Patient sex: F
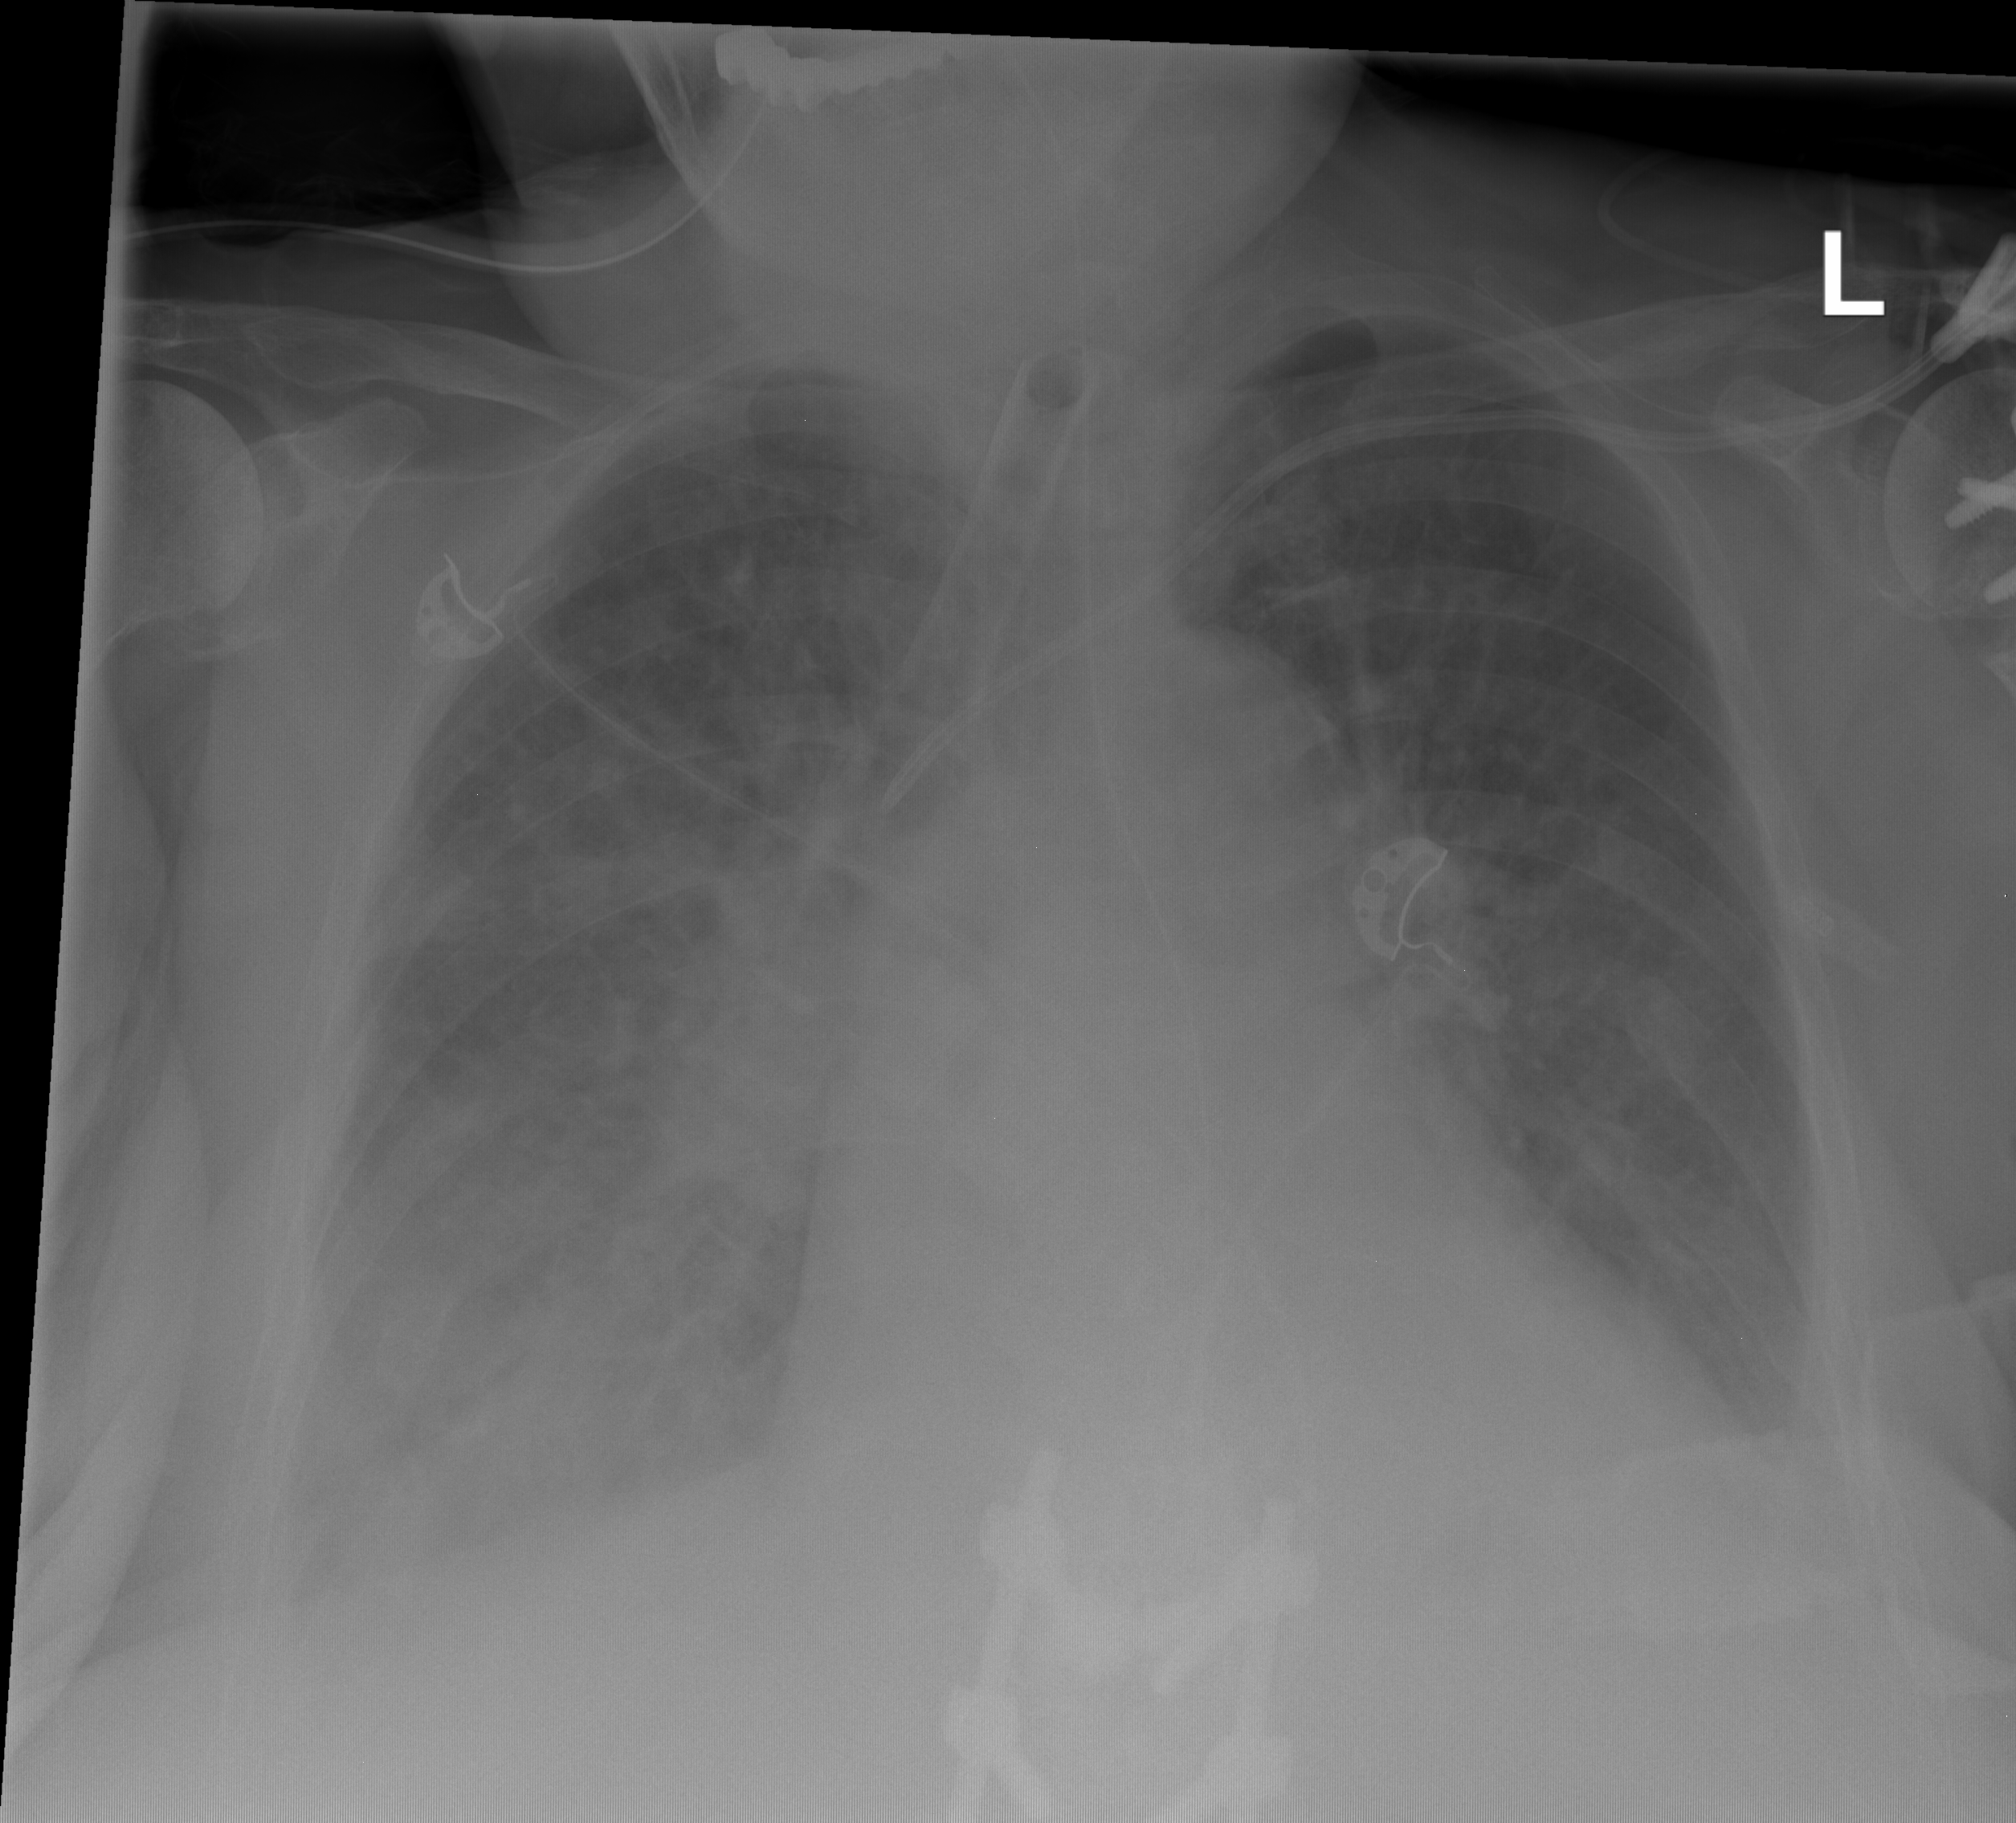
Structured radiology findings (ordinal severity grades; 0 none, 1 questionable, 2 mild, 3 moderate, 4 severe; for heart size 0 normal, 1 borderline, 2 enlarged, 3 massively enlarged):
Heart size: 2
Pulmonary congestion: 0
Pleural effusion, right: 2
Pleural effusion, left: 2
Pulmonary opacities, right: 3
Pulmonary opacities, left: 2
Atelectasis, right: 2
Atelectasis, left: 0